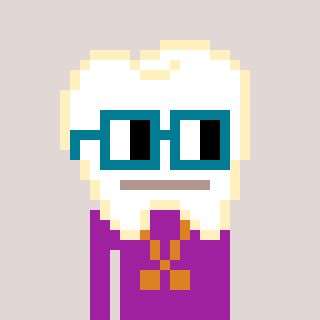
a pixel art character with square dark green glasses, a tooth-shaped head and a magenta-colored body on a warm background